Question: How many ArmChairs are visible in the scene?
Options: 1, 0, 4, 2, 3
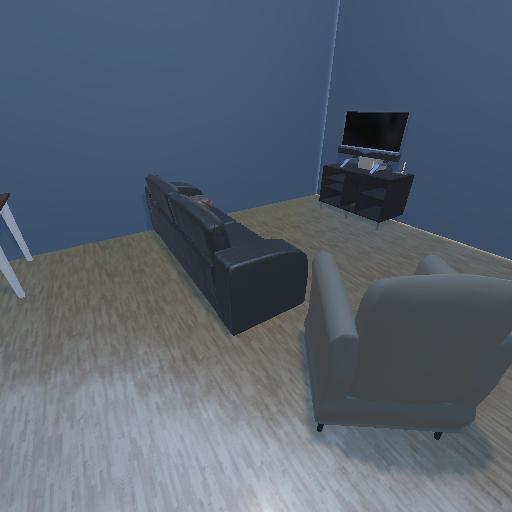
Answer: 1